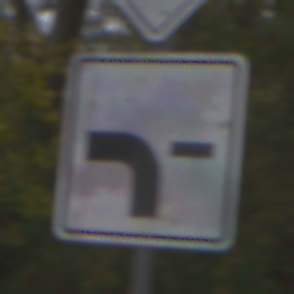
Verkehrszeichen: VerlaufVorfahrtsstrasse6
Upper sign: Vorfahrtsstrasse
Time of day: Midday
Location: Outdoor (Nature)
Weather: Overcast
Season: Autumn
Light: Natural